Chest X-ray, AP view. Patient: 48 years old, sex M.
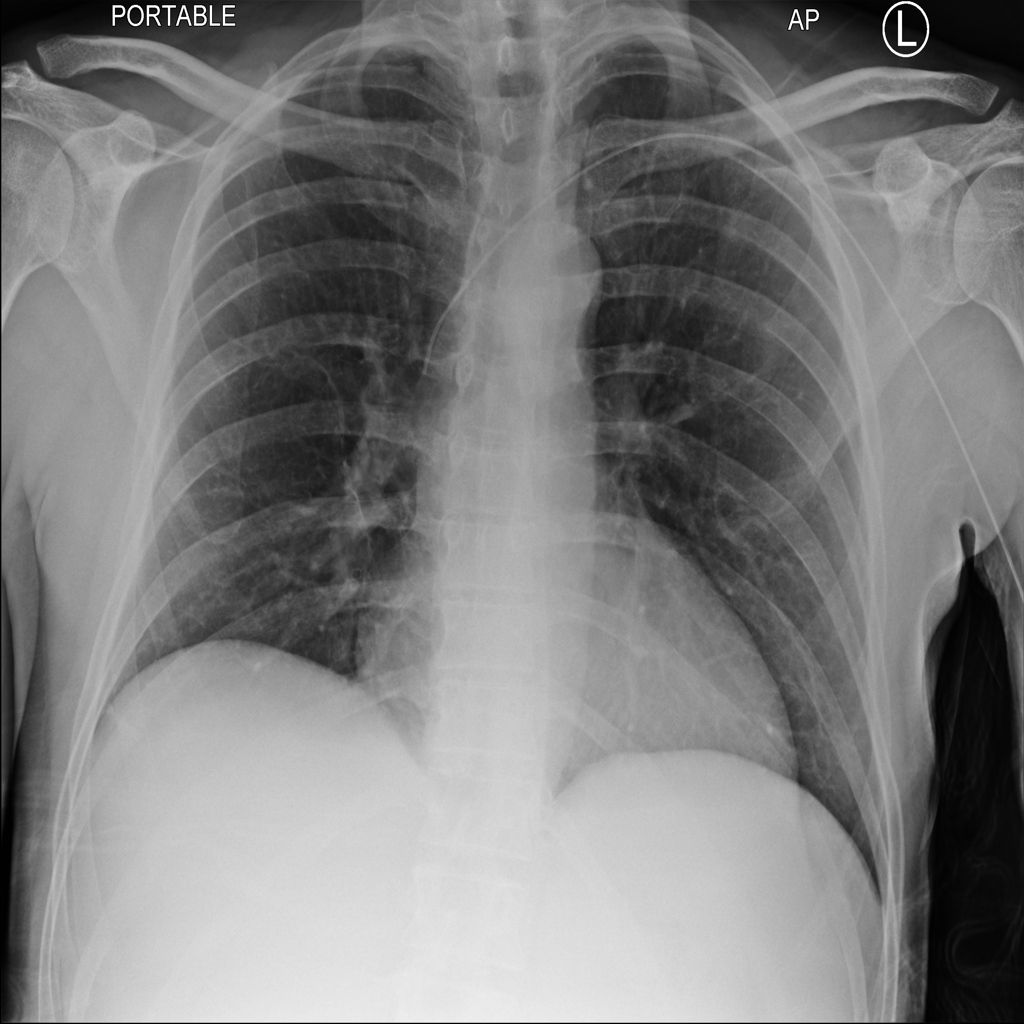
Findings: No Finding